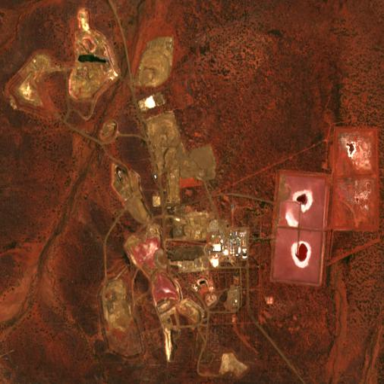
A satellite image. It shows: Industrial area used for mining operations.